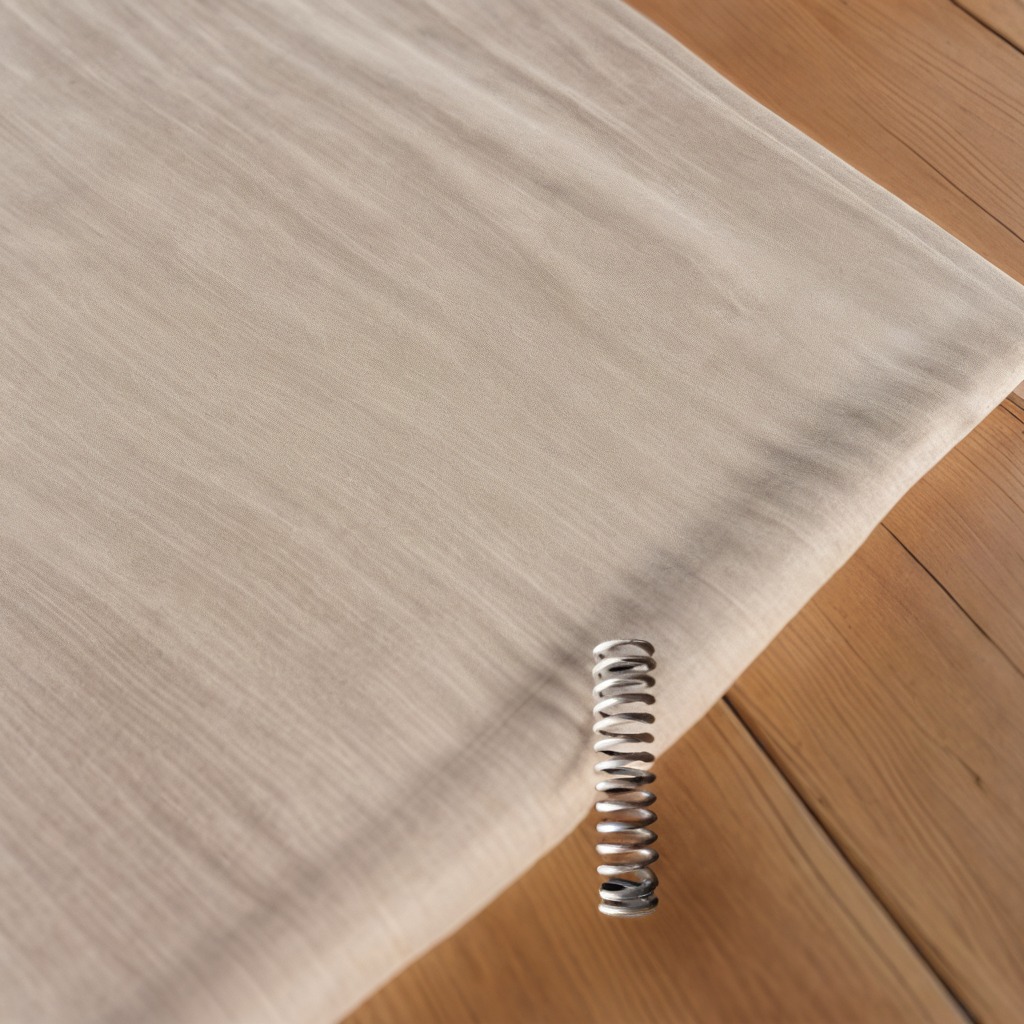
A coiled metal spring lying on the wooden table.